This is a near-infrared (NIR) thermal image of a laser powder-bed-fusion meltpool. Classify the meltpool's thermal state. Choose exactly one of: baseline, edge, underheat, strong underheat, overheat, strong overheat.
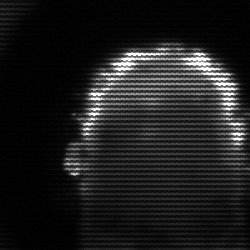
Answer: baseline